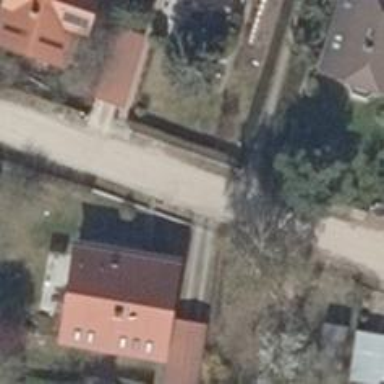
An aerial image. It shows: Driveway leading to service road.